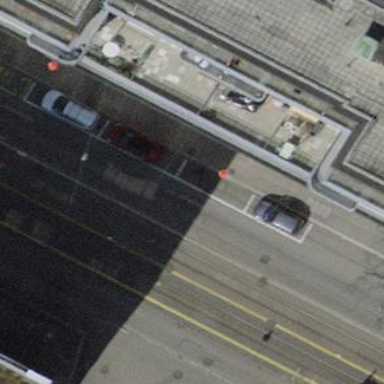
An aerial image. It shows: Parking lane area.